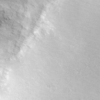
Label: not_dusty